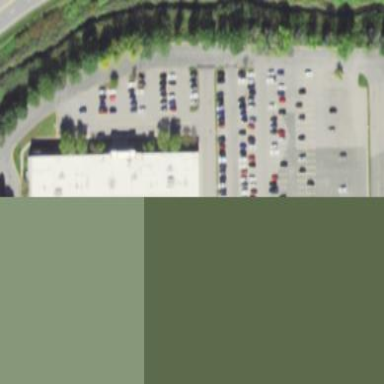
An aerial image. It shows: Parking area.